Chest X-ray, PA view. Patient: 52 years old, sex F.
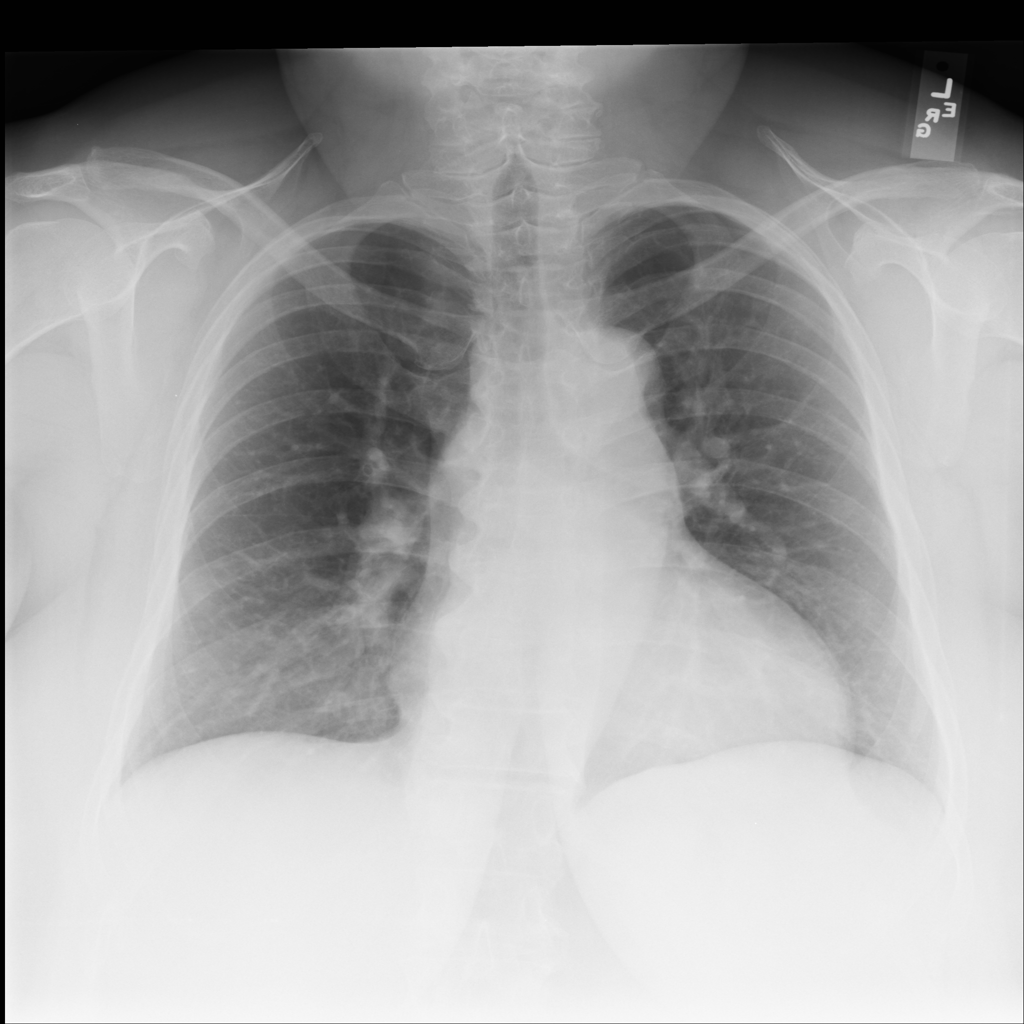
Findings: No Finding